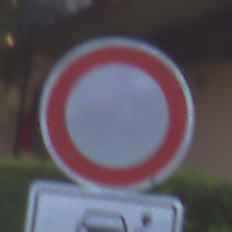
Verkehrszeichen: VerbotFahrzeugeAllerArt
Zusatzzeichen unten: MehrspurigeFahrzeugeFrei11
Umgebung: Outdoor, Urban
Tageszeit: SunriseSunset
Wetter: Clear
Licht: Natural
Jahreszeit: NotSpecified
Kontrast: LowContrast